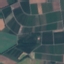
Land use / land cover class: PermanentCrop